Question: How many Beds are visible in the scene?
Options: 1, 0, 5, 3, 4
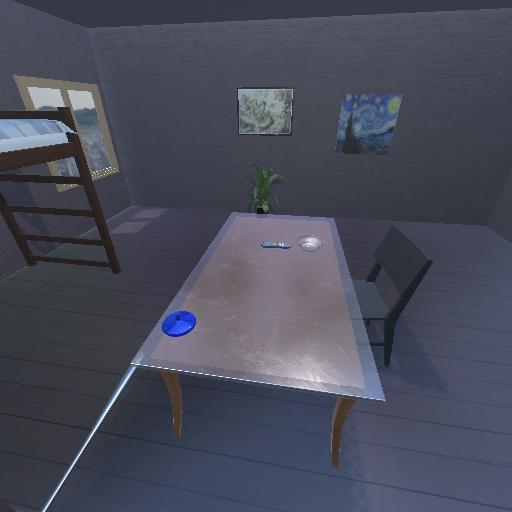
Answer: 1